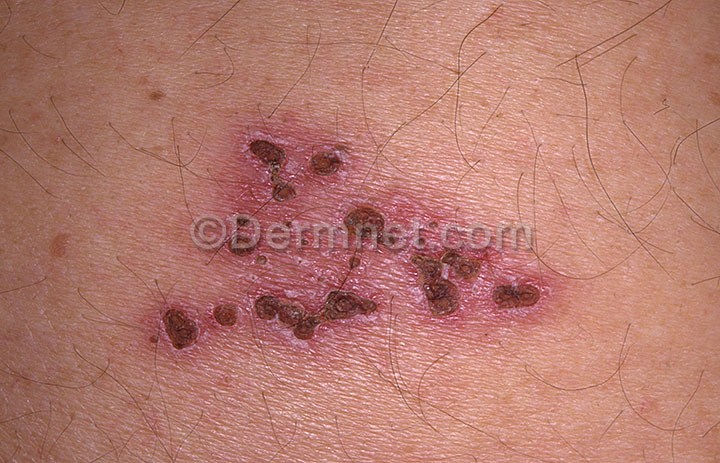
Disease: Warts Molluscum and other Viral Infections